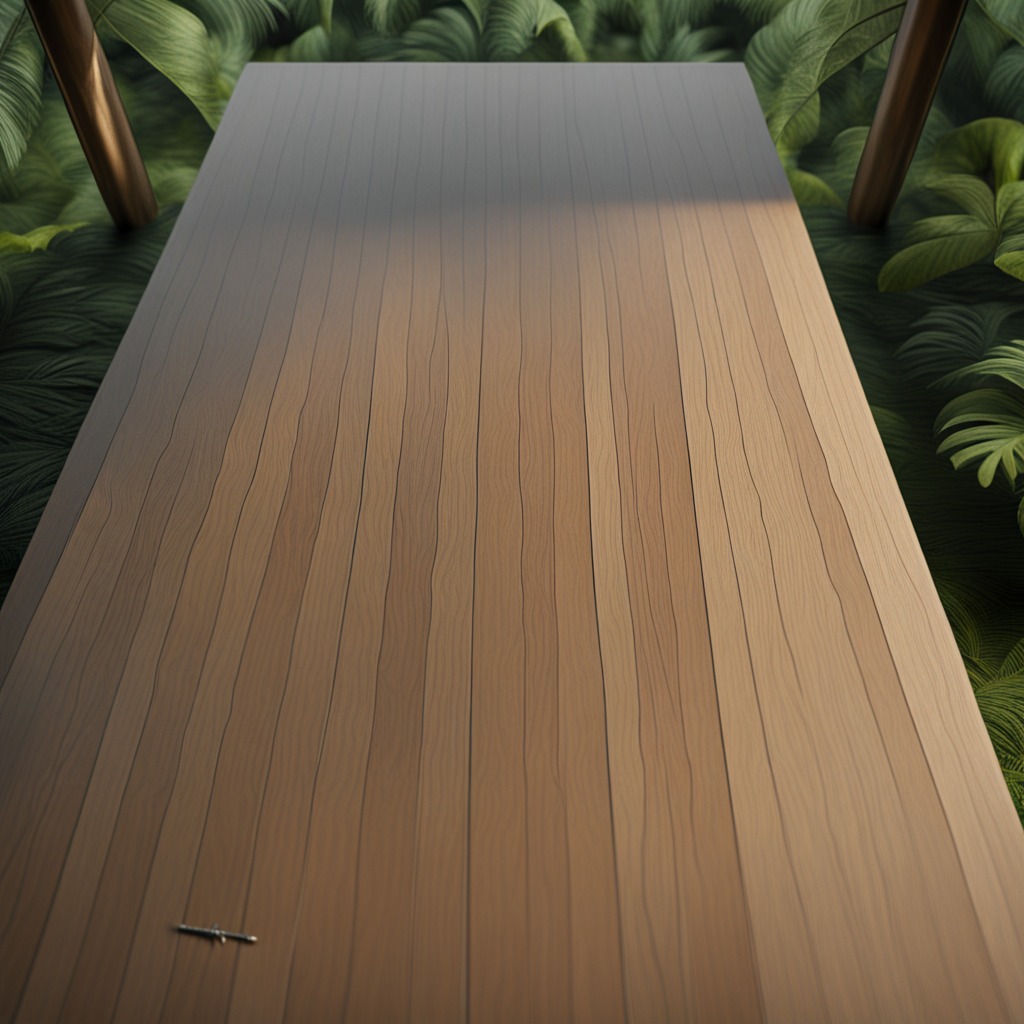
A metal screw is lying on the wooden table.